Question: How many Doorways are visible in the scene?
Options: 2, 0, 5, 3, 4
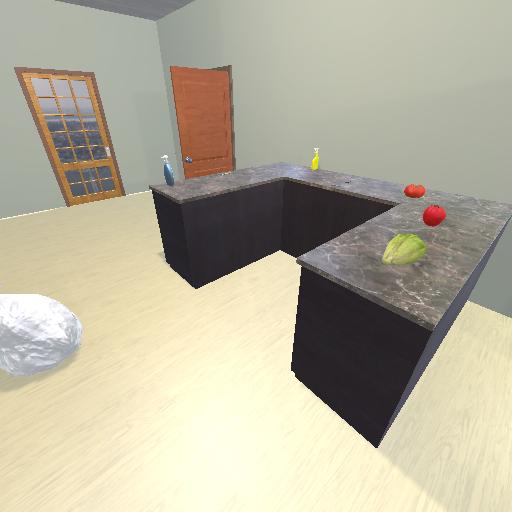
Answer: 2